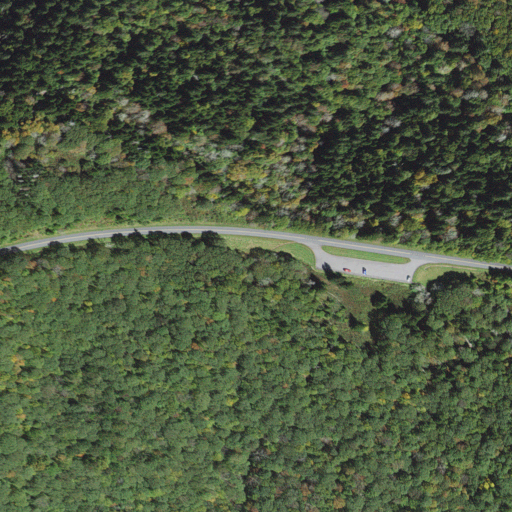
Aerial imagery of gap in North Carolina named Locust Gap containing deciduous forest, mixed forest, evergreen forest, open development, and low intensity development